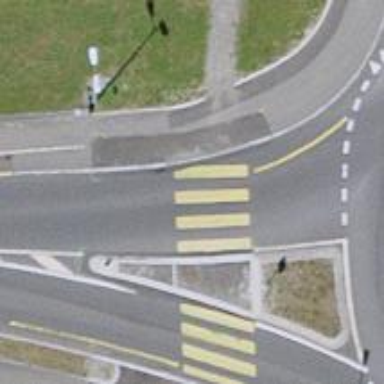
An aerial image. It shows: Uncontrolled zebra crossing with pedestrian island.